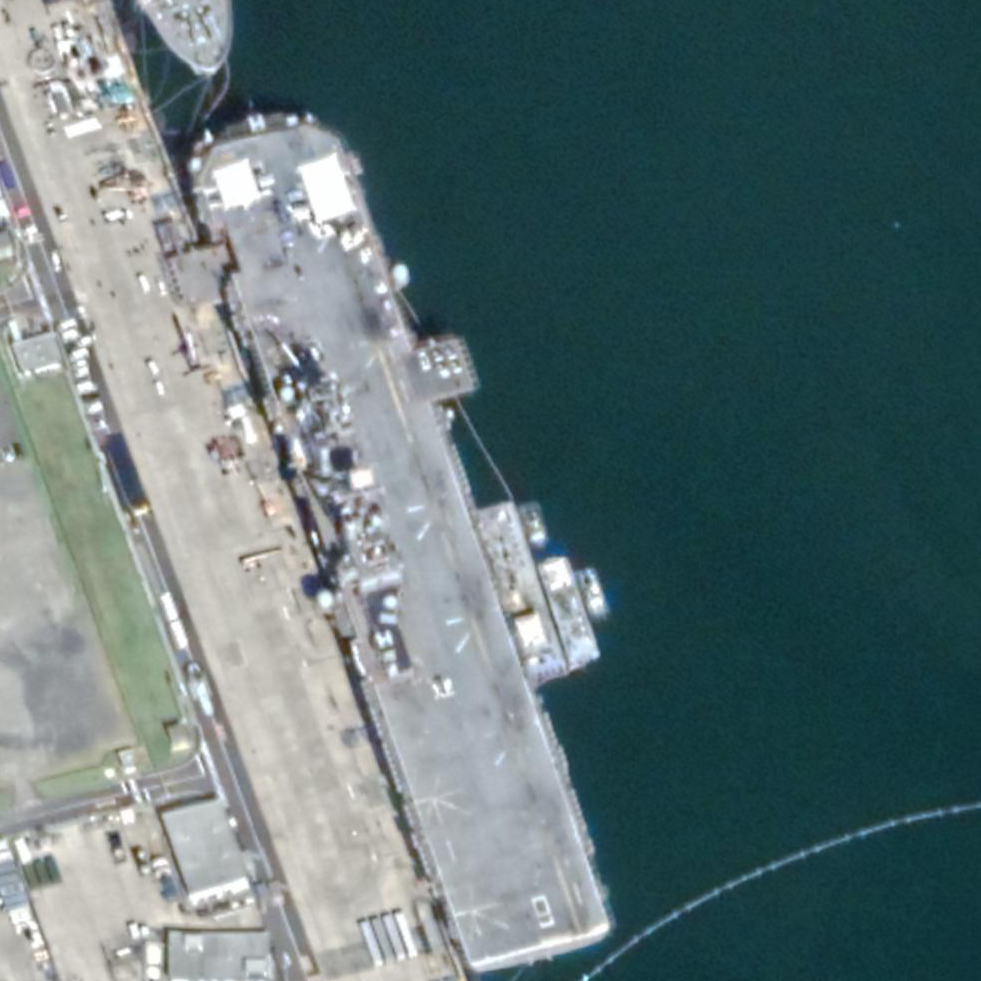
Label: assault